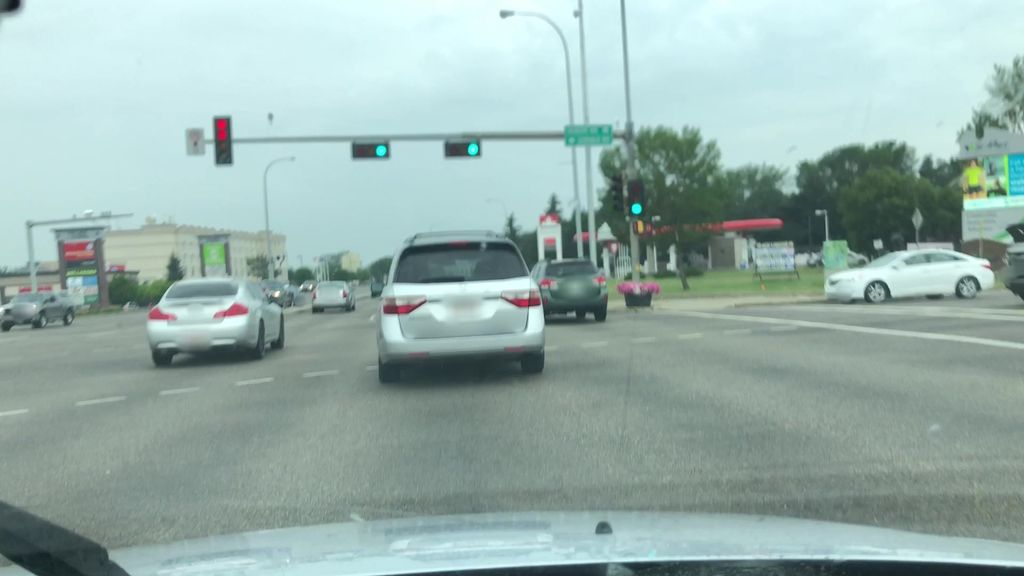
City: edmonton